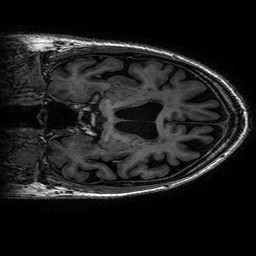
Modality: T1w
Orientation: coronal
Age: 77
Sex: male
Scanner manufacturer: ge
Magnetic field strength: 3 T
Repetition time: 0.01002 s
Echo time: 0.002988 s